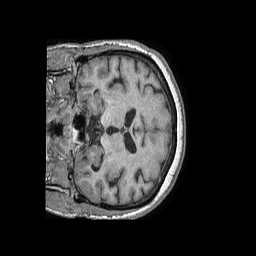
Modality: T1w
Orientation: coronal
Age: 58
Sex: female
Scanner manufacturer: philips
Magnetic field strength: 1.5 T
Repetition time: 0.0077 s
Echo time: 0.003507 s